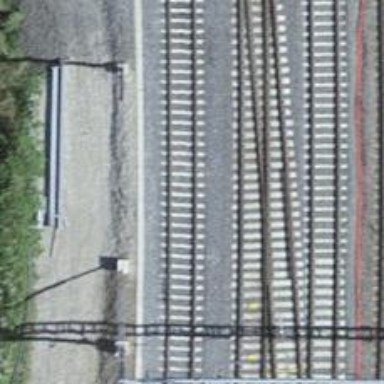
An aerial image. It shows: Single-track electrified railway siding with contact line for service.